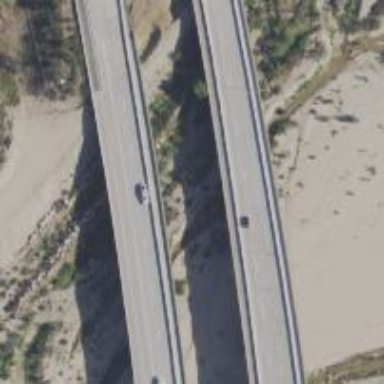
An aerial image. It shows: Bridge over motorway.